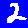
Digit: 2